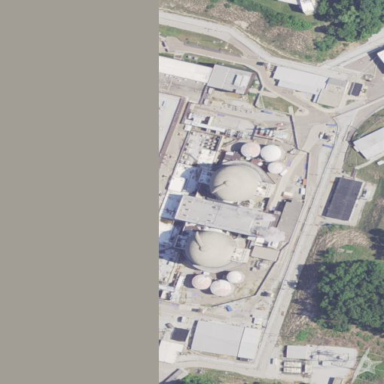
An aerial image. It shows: Industrial area with nuclear power plant.